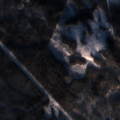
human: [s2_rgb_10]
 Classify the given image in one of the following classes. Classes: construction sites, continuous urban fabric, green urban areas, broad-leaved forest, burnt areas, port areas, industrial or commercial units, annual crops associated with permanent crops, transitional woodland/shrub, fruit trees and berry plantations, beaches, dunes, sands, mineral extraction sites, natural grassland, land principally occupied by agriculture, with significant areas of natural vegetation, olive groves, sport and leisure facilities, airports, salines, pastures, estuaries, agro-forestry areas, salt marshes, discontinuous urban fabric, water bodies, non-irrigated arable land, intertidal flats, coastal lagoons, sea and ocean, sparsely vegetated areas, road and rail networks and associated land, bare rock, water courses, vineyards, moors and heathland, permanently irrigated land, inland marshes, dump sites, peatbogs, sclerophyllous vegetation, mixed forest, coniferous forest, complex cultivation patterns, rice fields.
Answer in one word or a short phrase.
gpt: broad-leaved forest, coniferous forest, mixed forest, transitional woodland/shrub